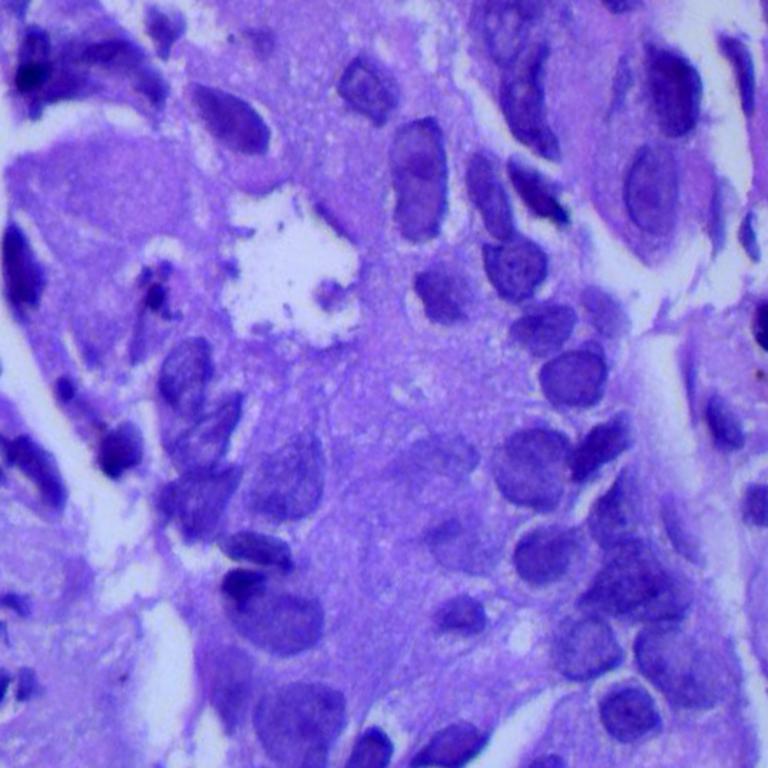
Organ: lung
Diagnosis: adenocarcinomas